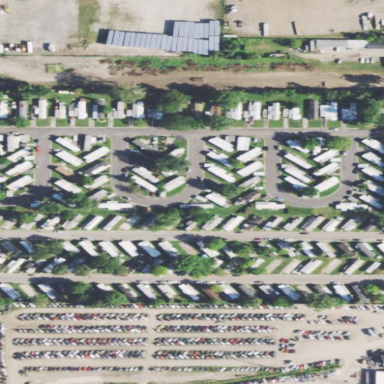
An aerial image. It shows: Mobile residential area known as trailer park.